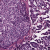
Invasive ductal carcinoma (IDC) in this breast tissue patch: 1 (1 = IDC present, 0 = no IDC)